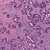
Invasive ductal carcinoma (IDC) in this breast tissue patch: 0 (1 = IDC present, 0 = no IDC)